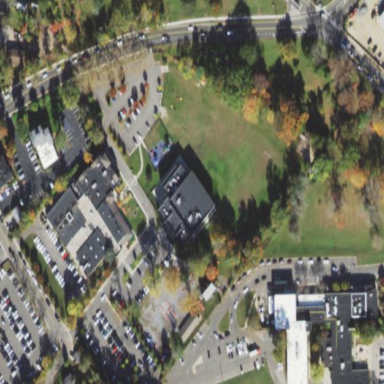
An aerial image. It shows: Community center located in park.